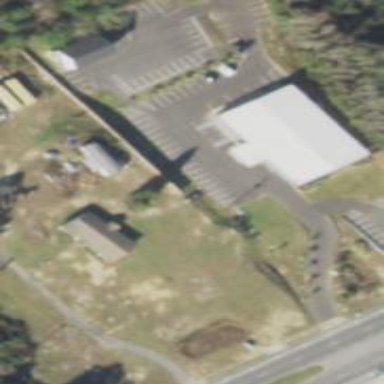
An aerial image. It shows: Parking space.